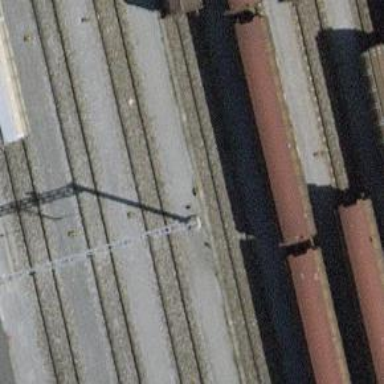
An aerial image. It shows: Railway yard.